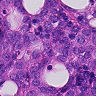
Metastatic tissue present: yes